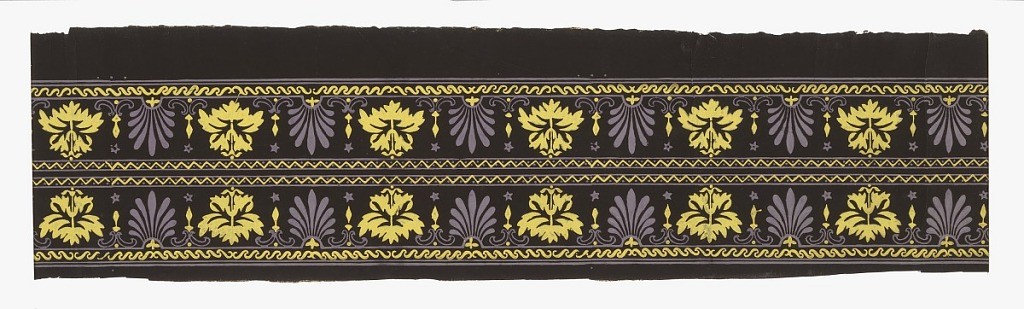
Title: Border
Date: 1800–1825
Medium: Block-printed on handmade paper
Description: Wide central band of anthemia or palmette motif, alternating with a stylized floral motif. Band of chevron or herringbone along top edge. Band of wave scroll along bottom edge. Printed in lavender and yellow on black ground.